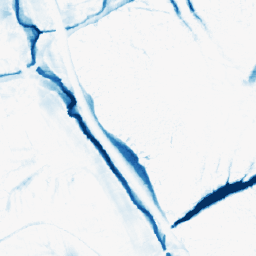
Category: morphological
Decomposition family: morphological_ellipse
Decomposition parameters: operation: closing
width: 20
height: 30
Upsampling method: area
Upsampling parameters: scale: 2
Upsampling scale: 2